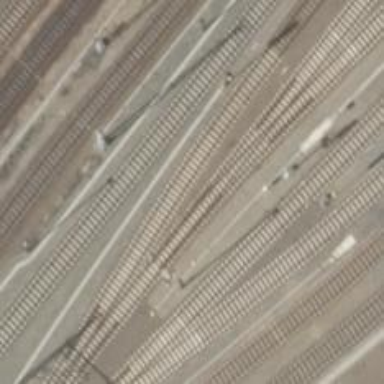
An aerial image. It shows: Railway track with electrified contact lines. This is siding track.